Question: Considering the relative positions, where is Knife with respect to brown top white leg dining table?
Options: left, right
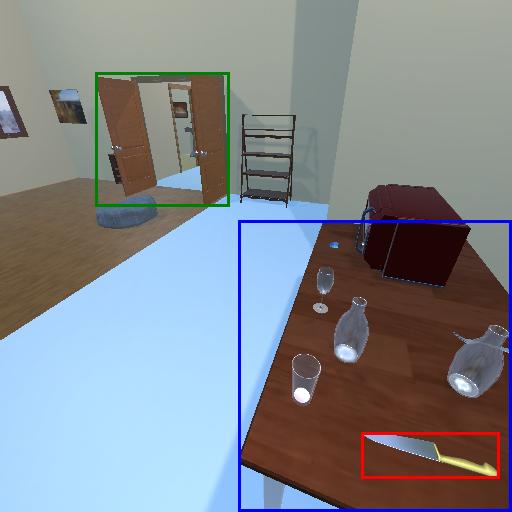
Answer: left